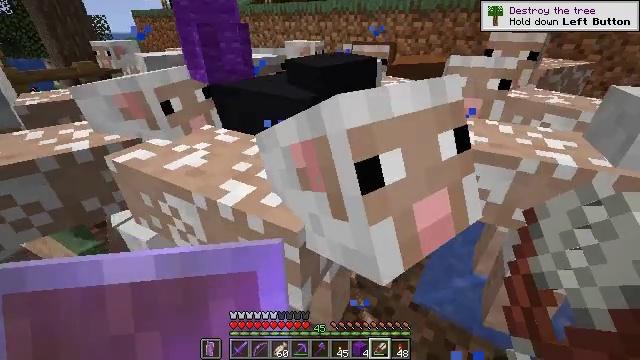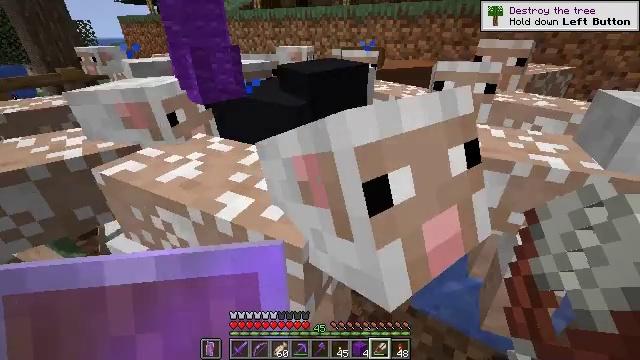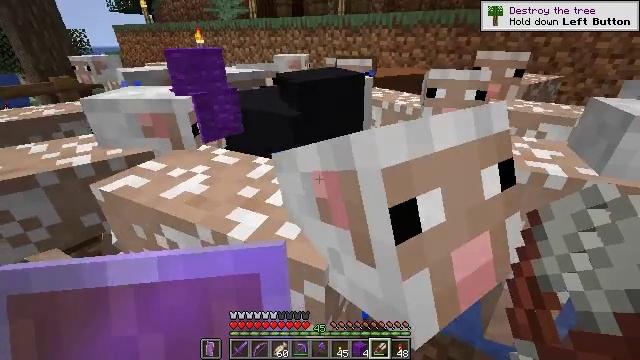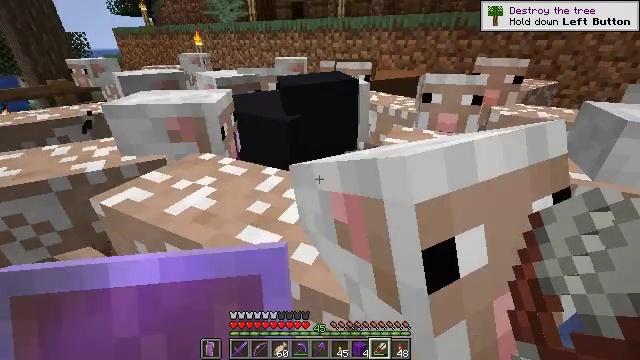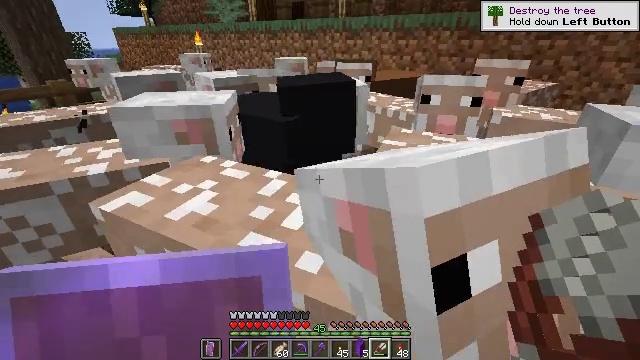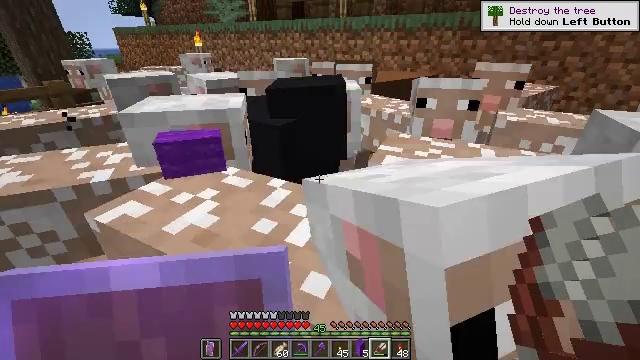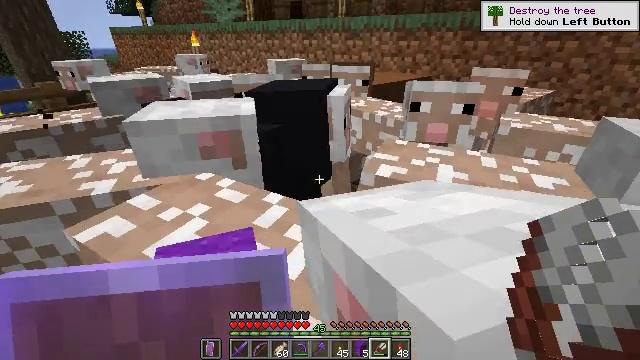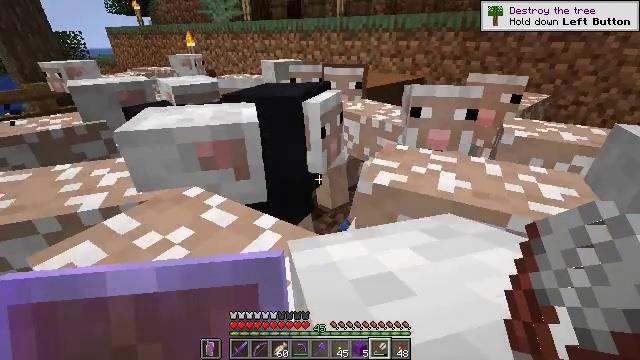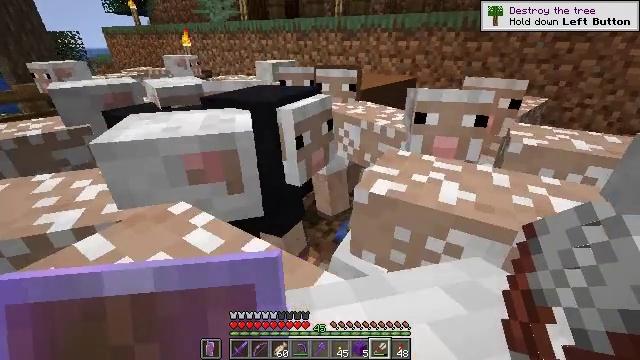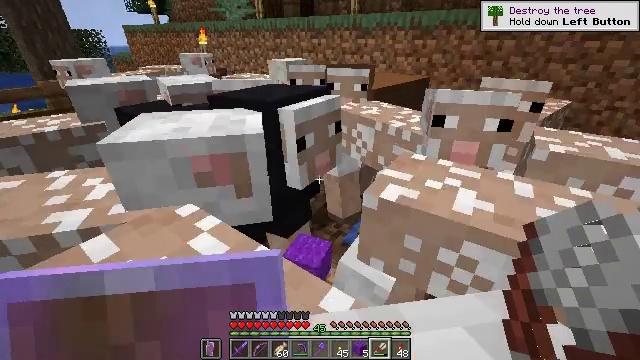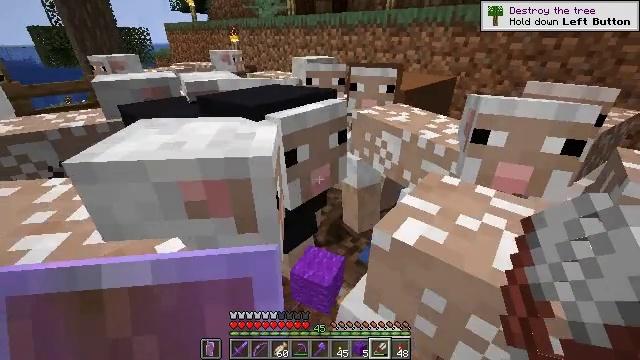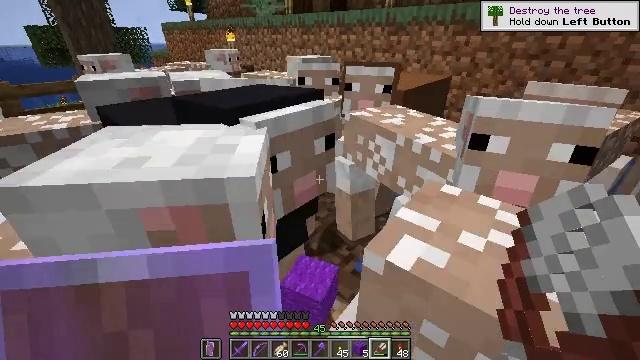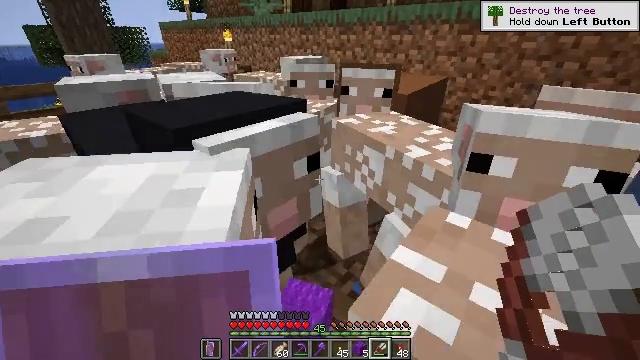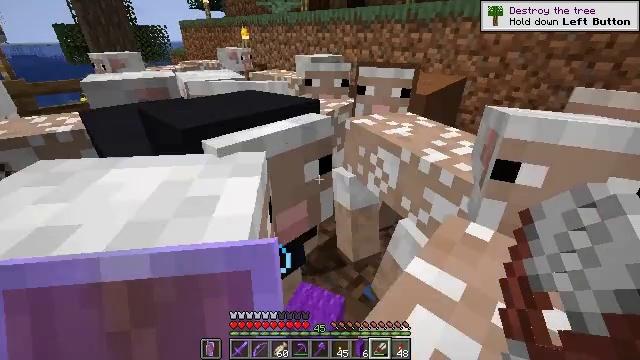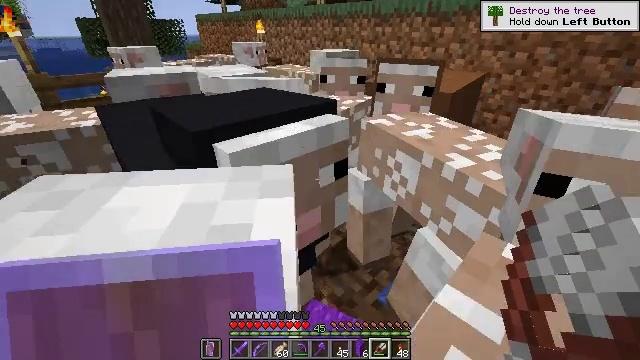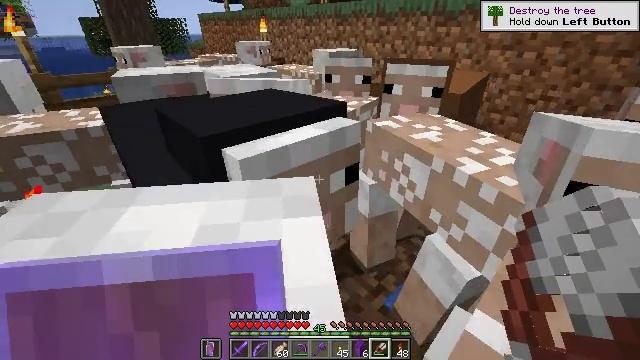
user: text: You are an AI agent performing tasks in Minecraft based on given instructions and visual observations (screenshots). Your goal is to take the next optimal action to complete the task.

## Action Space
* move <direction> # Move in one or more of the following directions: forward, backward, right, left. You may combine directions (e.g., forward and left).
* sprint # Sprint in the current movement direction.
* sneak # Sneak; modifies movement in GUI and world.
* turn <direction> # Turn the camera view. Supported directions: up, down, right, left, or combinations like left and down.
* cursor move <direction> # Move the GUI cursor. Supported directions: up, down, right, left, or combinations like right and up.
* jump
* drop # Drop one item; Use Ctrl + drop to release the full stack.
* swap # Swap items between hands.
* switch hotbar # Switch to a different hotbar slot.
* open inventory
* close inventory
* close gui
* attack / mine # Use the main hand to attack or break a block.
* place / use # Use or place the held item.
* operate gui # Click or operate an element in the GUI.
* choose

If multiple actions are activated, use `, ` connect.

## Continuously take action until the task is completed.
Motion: motion action
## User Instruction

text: Collect the light blue shulker box into your inventory.
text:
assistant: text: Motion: turn right
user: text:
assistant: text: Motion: turn right and up
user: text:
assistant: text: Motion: move forward
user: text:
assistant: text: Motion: move forward
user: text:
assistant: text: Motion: move forward
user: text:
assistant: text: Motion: move forward
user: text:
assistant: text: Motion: move forward
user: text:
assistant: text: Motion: move forward
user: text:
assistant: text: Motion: move forward, turn left, use / place
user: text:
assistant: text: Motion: move forward, turn left, use / place
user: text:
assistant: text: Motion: move forward, use / place
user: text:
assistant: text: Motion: no_op
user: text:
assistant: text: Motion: turn left, use / place
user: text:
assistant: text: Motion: turn left and down, use / place
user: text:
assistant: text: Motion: use / place
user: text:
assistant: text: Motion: no_op
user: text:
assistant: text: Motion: no_op
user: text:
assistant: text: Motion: use / place
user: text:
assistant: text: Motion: turn left, use / place
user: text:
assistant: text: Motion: use / place
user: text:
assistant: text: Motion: no_op
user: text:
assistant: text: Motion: no_op
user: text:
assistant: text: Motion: no_op
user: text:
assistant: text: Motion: turn left
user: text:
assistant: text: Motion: turn left
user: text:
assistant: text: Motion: use / place
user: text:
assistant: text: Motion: turn left and down, use / place
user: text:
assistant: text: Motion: turn left and up, use / place
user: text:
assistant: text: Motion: turn left and up, use / place
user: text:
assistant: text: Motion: turn left